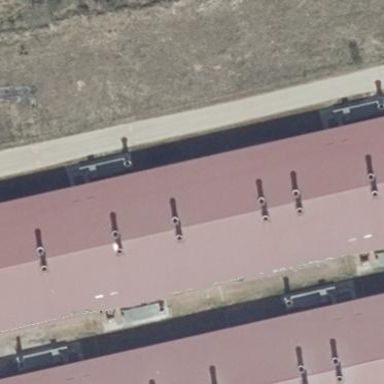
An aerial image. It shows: Gabled farm auxiliary building with the roof oriented along its structure.